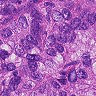
Metastatic tissue present: yes